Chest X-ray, PA view. Patient: 13 years old, sex F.
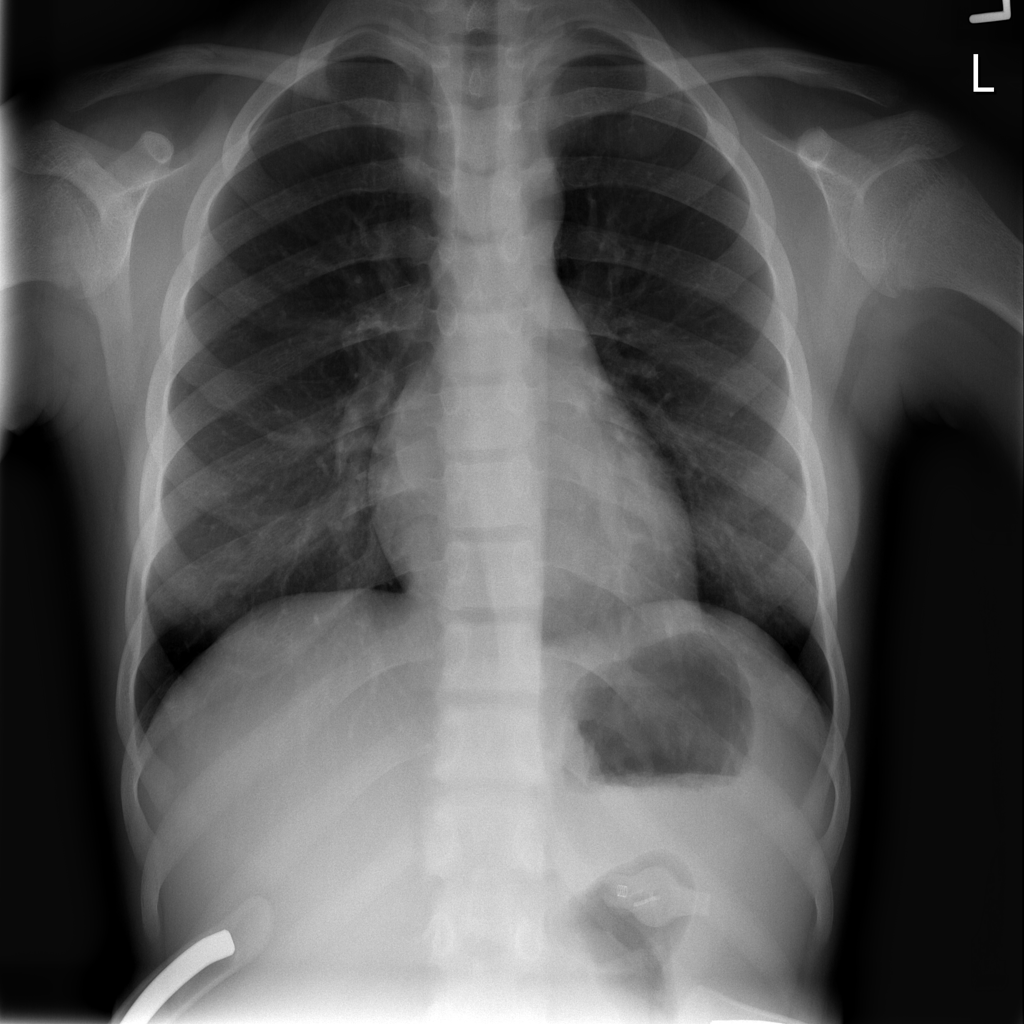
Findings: No Finding